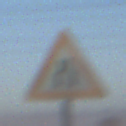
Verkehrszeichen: VerengteFahrbahn
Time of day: Dawn
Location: Outdoor (Nature)
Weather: Clear
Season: NotSpecified
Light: Natural